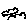
Label: cloud